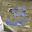
Label: 3